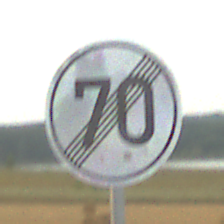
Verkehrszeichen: EndeGeschwindigkeit70
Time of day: SunriseSunset
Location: Outdoor (RoadRail)
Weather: PartlyCloudy
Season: NotSpecified
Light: Natural